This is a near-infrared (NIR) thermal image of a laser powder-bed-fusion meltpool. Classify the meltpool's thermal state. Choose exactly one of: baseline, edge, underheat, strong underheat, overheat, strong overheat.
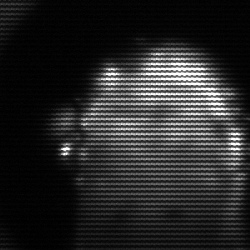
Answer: baseline